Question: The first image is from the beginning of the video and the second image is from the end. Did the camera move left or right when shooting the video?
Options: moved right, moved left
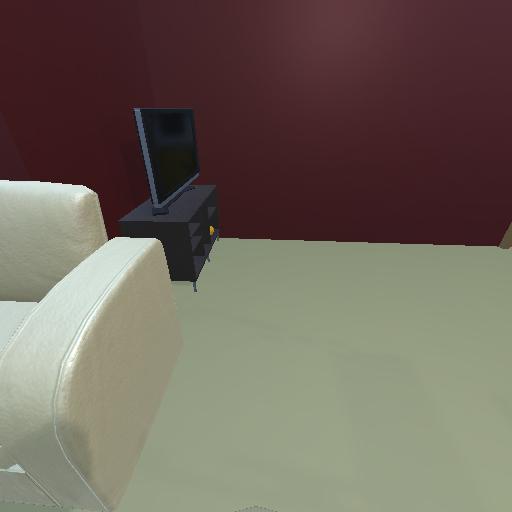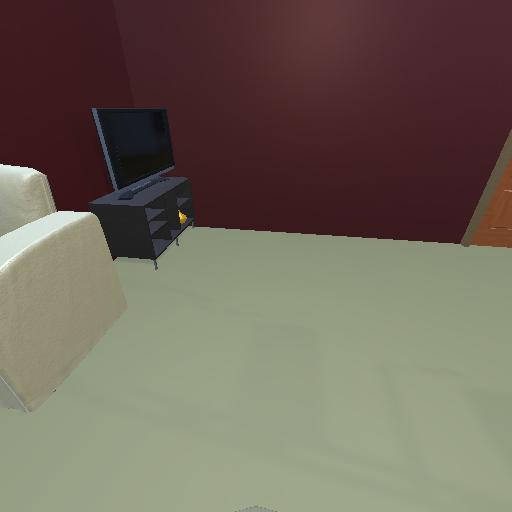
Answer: moved right